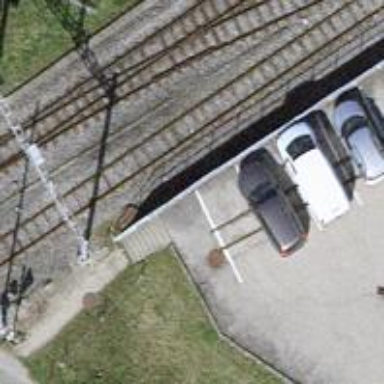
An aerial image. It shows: Single narrow-gauge railway track in service yard.